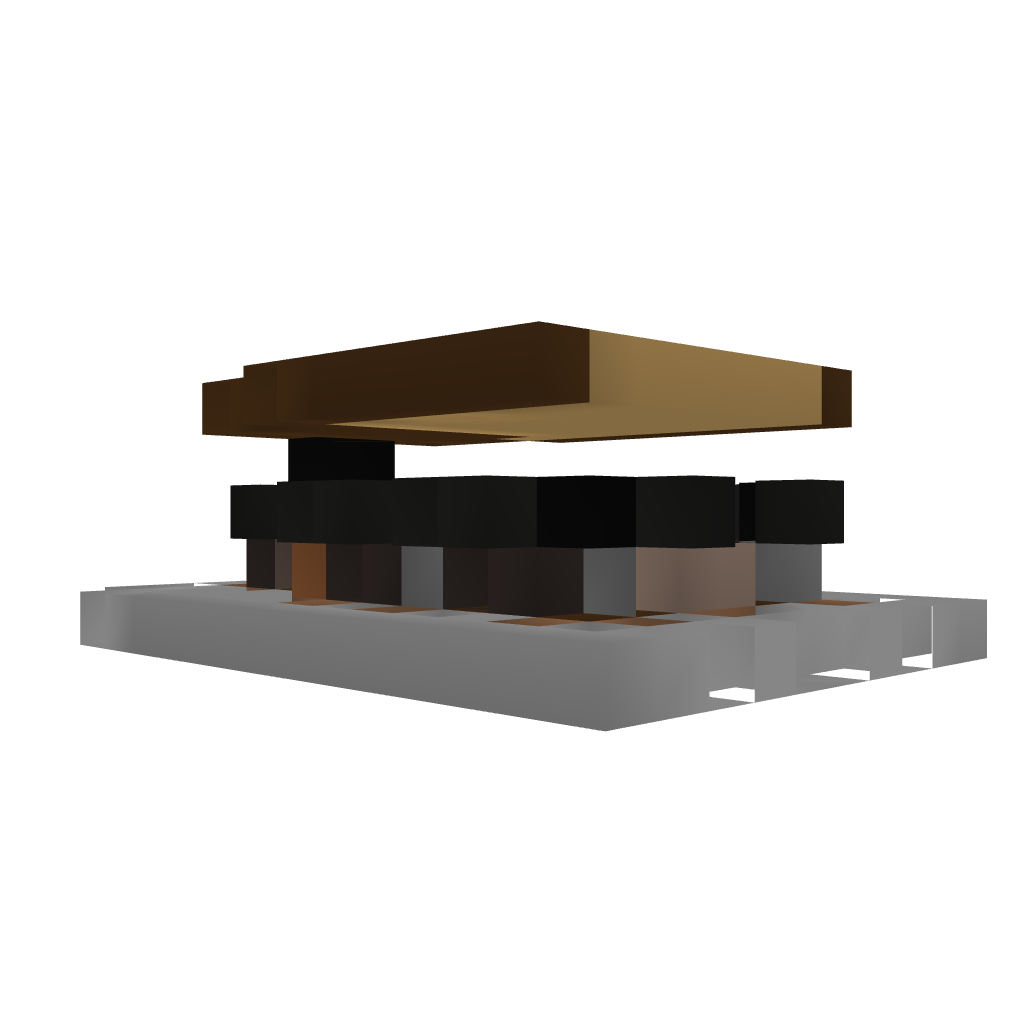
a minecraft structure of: Starter House